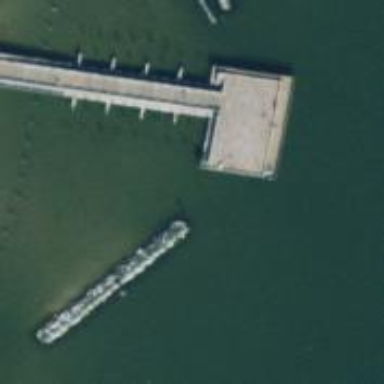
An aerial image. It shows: Breakwater structure.